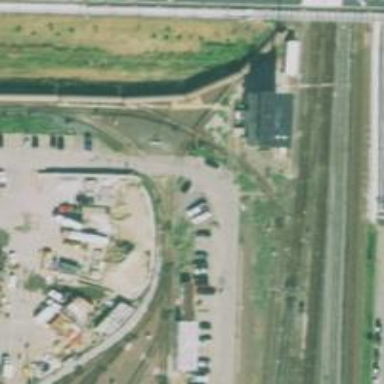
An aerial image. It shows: Electrified rail passing through service yard.